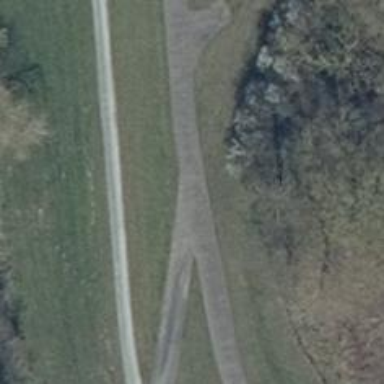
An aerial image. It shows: Well-maintained track road with grade 1 tracktype.